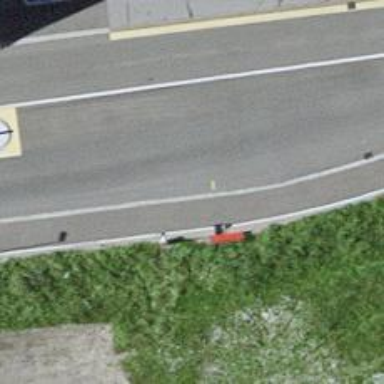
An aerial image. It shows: Bus stop with platform for public transport.